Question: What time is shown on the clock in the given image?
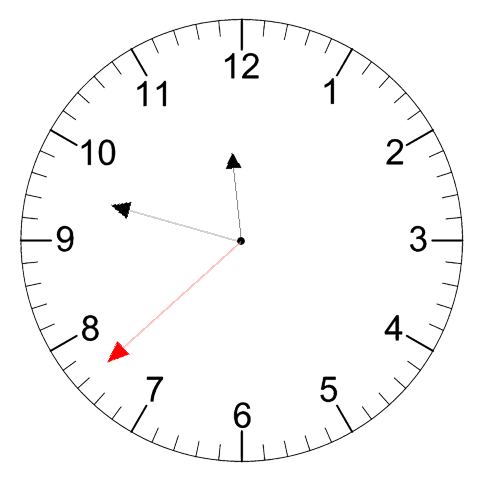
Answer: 11:47:38